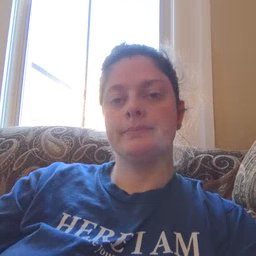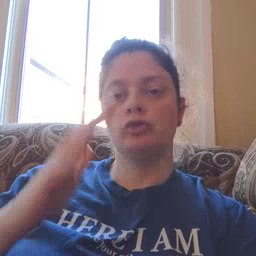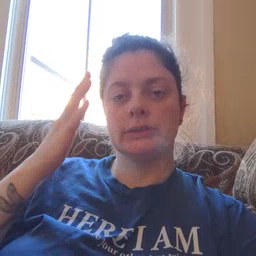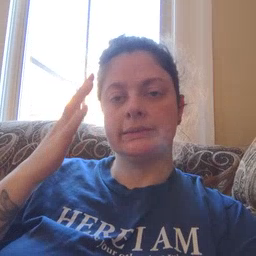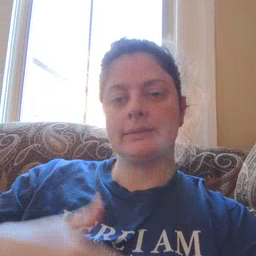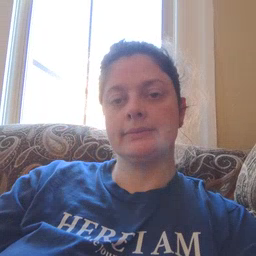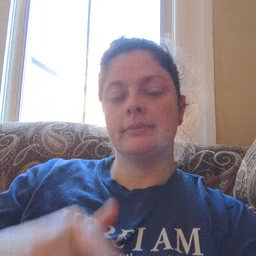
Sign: tree